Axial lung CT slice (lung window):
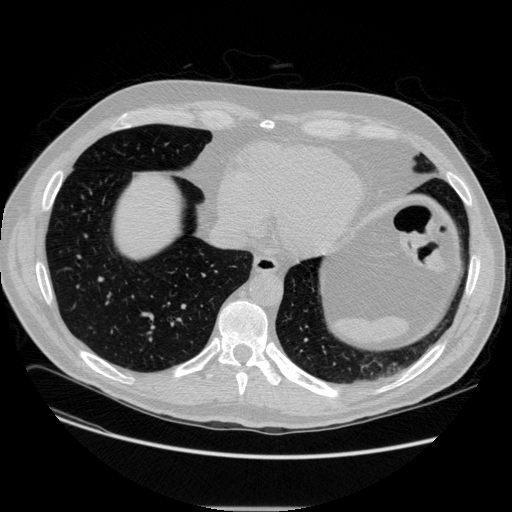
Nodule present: no